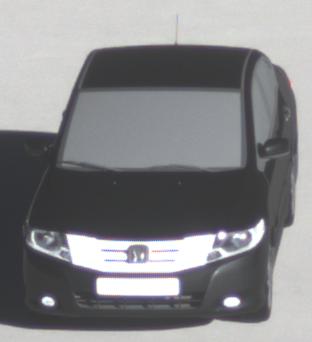
Make: Honda
Model: City
Detailed model: Gen. 6
Model produced from: 2008
Model produced until: 2013
Doors: 4
Color: black
Road condition: dry road
Daytime: morning or afternoon
Contrast: high contrast